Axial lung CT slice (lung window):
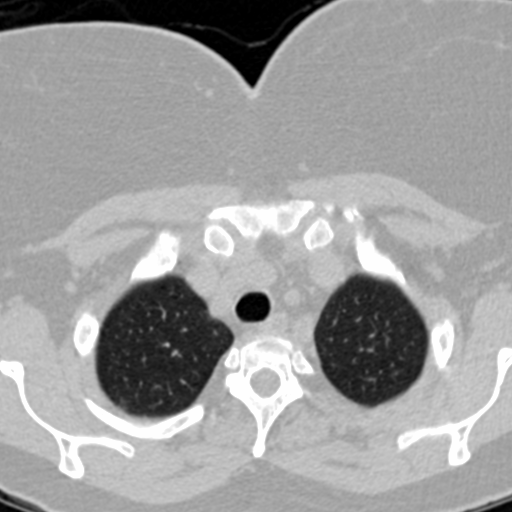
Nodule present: no